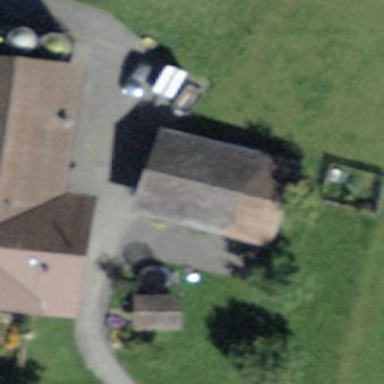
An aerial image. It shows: Garage building.